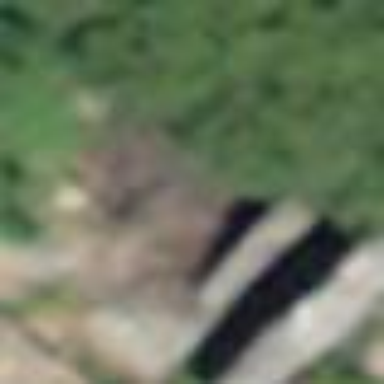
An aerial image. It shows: Historic building in ruins.